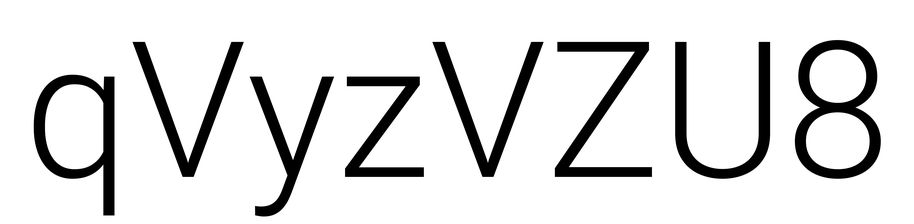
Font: Roboto_Light